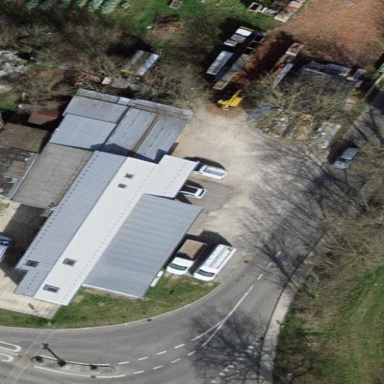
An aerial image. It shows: Farmyard area.